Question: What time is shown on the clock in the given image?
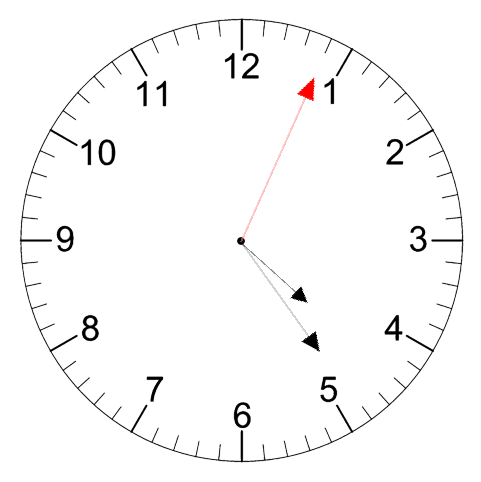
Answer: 04:24:04